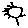
Label: sun